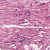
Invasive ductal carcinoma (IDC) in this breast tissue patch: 0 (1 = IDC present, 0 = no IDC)